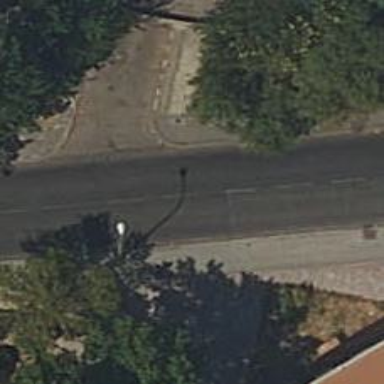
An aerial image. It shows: Pedestrian road.